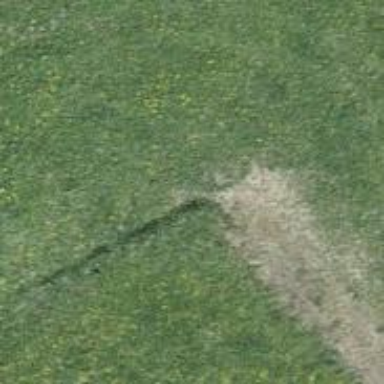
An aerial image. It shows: Track with very rough surface.